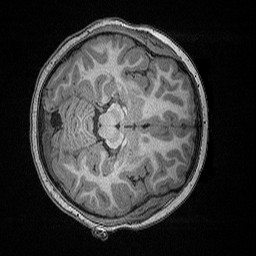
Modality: T1w
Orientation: axial
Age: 84
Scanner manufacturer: siemens
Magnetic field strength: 3 T
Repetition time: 2.5 s
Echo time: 0.00347 s